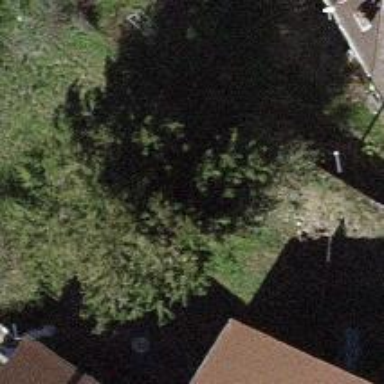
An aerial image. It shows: Garden tree with needle-leaved evergreen foliage.